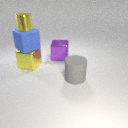
large yellow metal cube below small yellow metal cylinder